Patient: sex F, age 57
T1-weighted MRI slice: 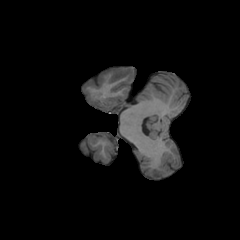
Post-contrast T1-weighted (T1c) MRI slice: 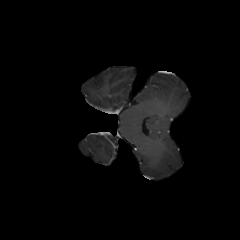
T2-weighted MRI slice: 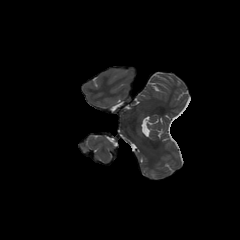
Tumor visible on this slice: no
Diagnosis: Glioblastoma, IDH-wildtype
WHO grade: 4